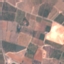
Land use / land cover class: PermanentCrop